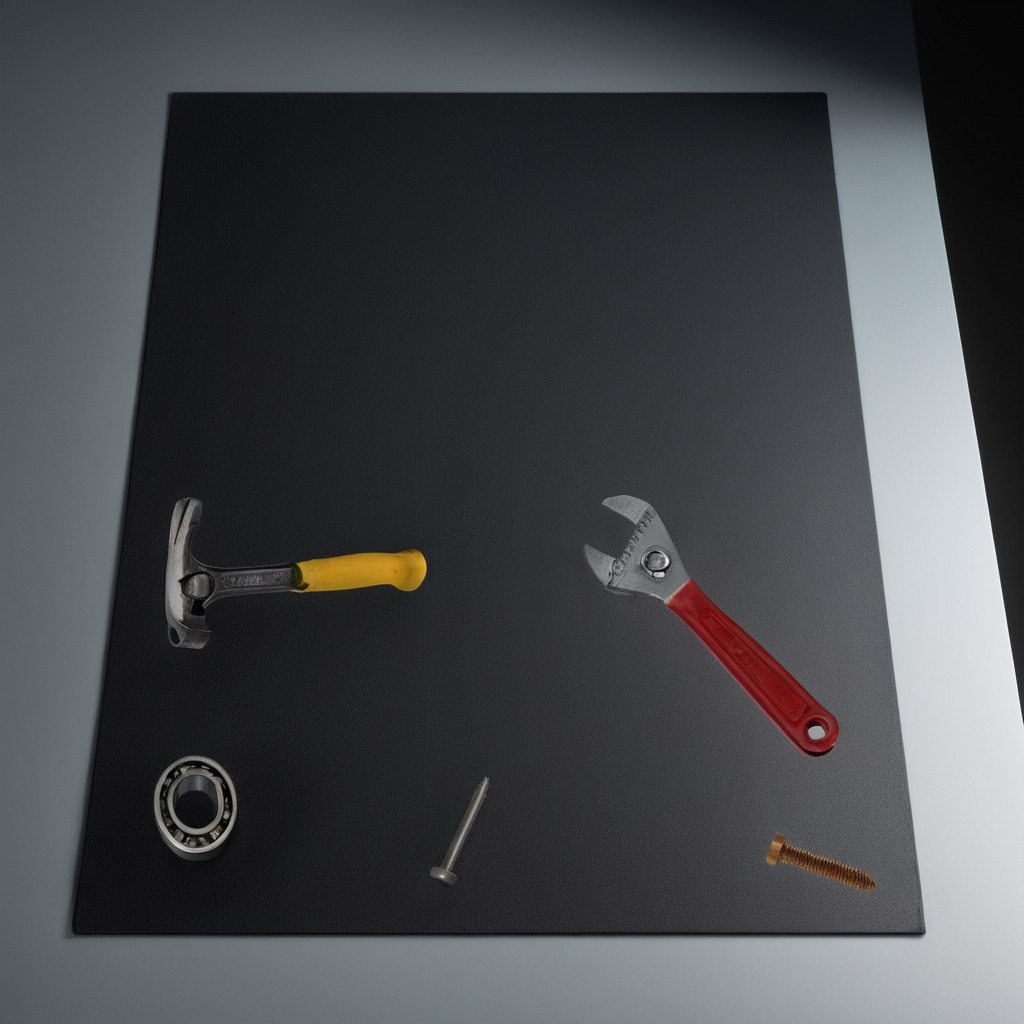
A ball bearing, a machine screw, a hammer, an iron nail, and a wrench are lying on the granite tabletop.